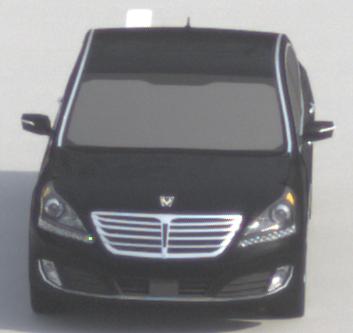
Make: Hyundai
Model: Equus
Detailed model: Gen. 2 VI
Model produced from: 2009
Model produced until: 2016
Doors: 4
Color: black
Road condition: dry road
Daytime: morning or afternoon
Contrast: medium contrast